Field crop: tomato
Growth stage: 2
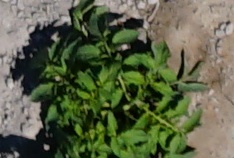
Species: tomato